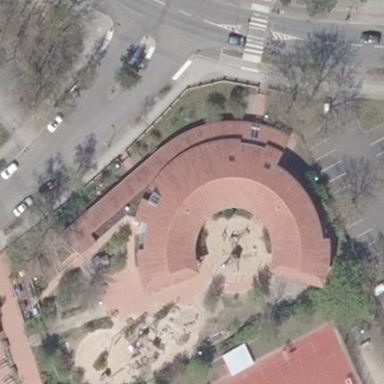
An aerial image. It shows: Kindergarten.